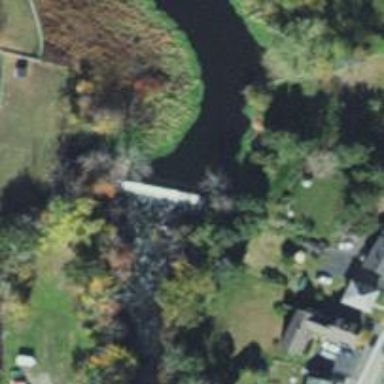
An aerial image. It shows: Weir in waterway.